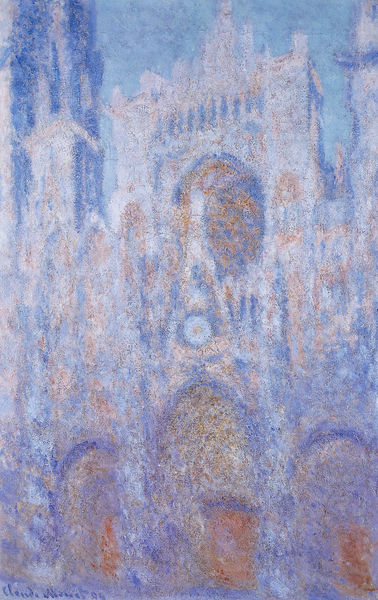
Titel: Kathedrale von Rouen: Symphonie in Grau und Rosa
Künstler: Claude Monet
Institution: Washington, National Gallery of Art
Schlagwörter: blau, weiß, impressionismus, landschaft, kreide, orange, expressionismus, kirche, bogen, abstrakt, giebel, dunst, lila, monet, uhr, abendrot, kathedrale, serie, flimmern, claude, gothik, gothisch, rouen, oflimmern